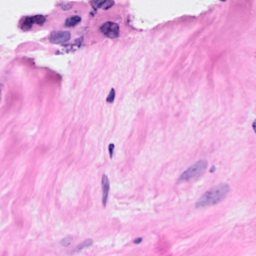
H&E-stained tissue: Breast